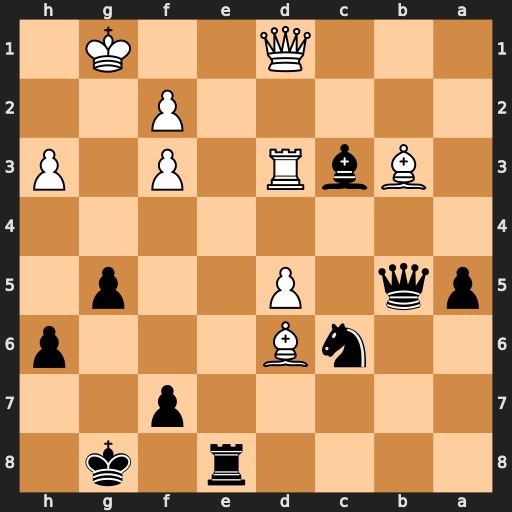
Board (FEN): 4r1k1/5p2/2nB3p/pq1P2p1/8/1BbR1P1P/5P2/3Q2K1
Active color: b
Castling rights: -
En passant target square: -
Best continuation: Re1+ Qxe1 Bxe1